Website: walmart
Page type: payment
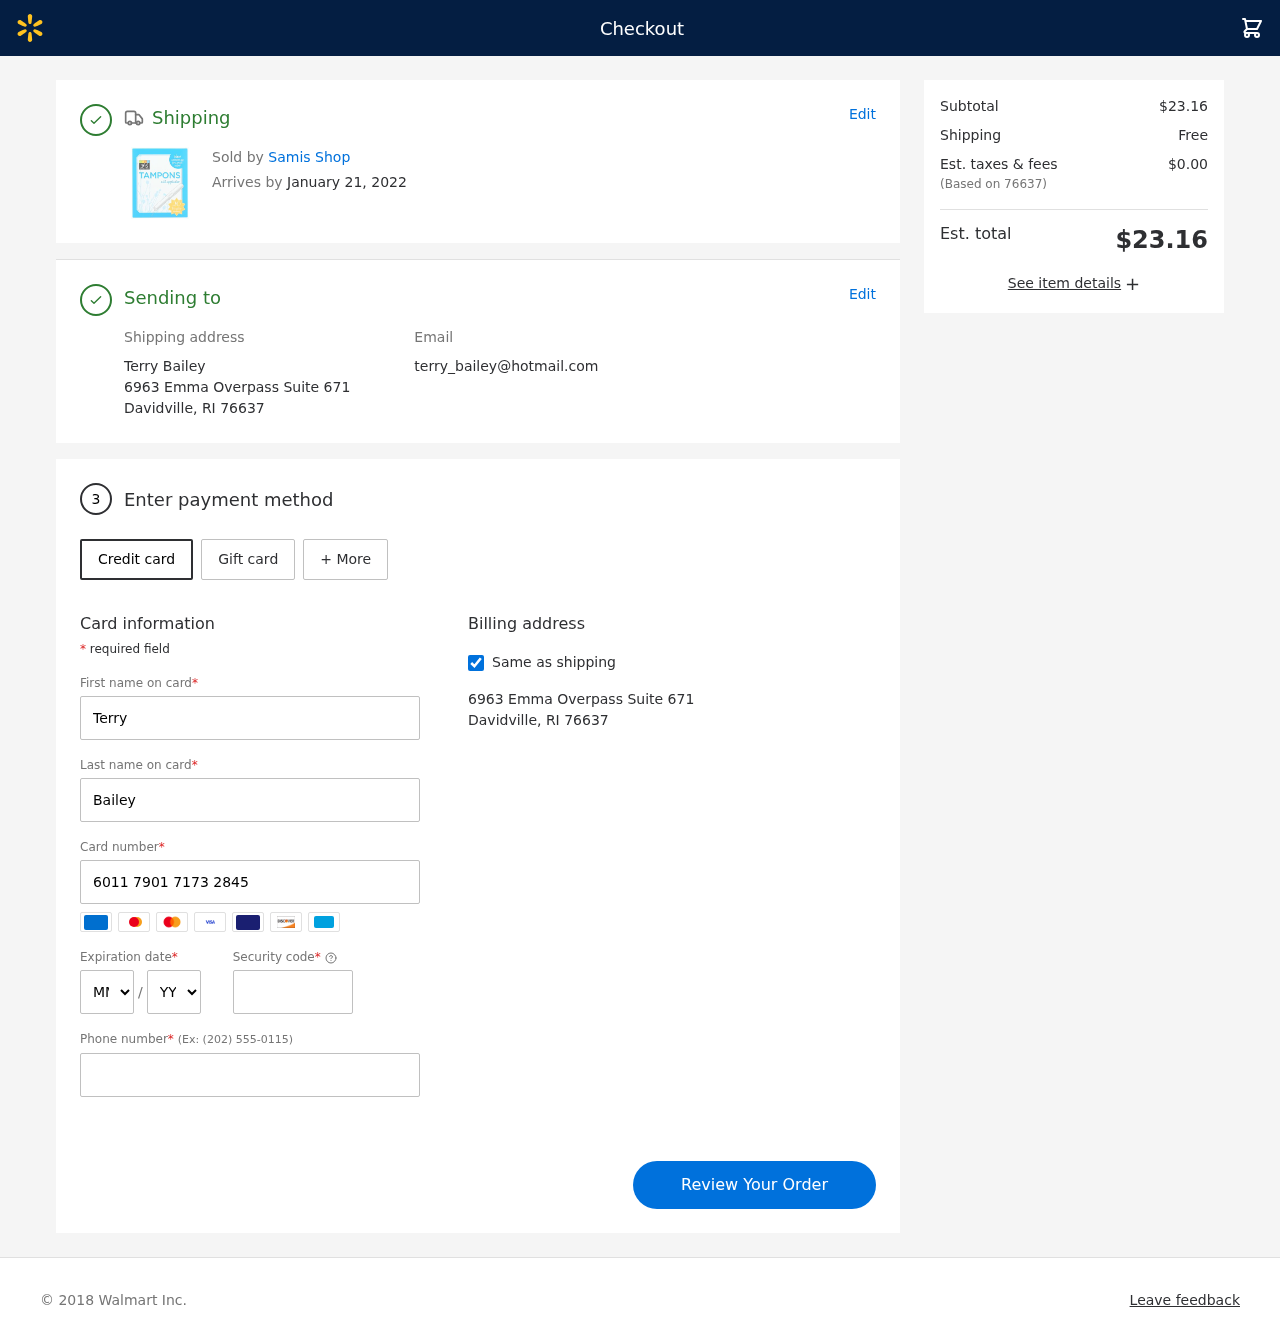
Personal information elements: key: PII_CARD_CVV
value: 759
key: PII_CARD_EXPIRY_MONTH
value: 11
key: PII_CARD_EXPIRY_YEAR
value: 29
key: PII_CARD_NUMBER
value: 6011 7901 7173 2845
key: PII_CITY_STATE_ZIP
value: Davidville, RI 76637
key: PII_EMAIL
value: terry_bailey@hotmail.com
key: PII_FIRSTNAME
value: Terry
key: PII_FULLNAME
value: Terry Bailey
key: PII_LASTNAME
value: Bailey
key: PII_PHONE
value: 9253128279
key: PII_POSTCODE
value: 76637
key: PII_STREET
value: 6963 Emma Overpass Suite 671
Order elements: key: ORDER_DELIVERY_DATE
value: January 21, 2022
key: ORDER_SUBTOTAL
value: $23.16
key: ORDER_SHIPPING_COST
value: Free
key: ORDER_TAX
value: $0.00
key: ORDER_TOTAL
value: $23.16